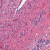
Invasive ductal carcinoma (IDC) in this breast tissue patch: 1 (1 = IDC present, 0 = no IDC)